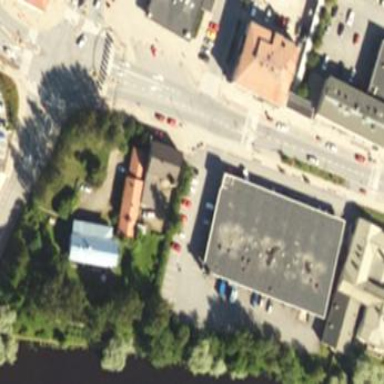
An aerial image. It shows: Retail building.